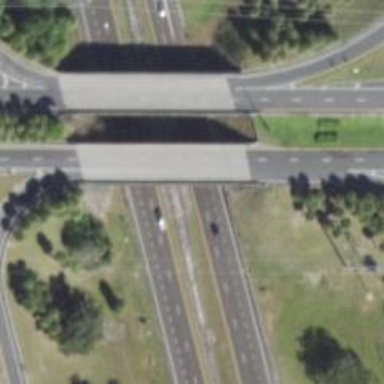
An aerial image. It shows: Primary highway expressway with bridge.